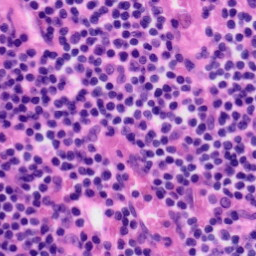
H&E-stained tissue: Tonsil